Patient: sex M, age 57
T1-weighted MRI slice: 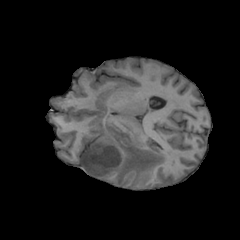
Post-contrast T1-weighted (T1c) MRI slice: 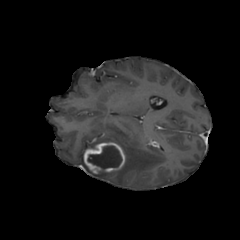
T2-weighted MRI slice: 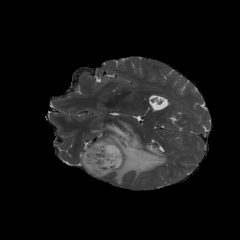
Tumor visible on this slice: yes
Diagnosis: Glioblastoma, IDH-wildtype
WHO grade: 4